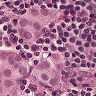
Metastatic tissue present: yes